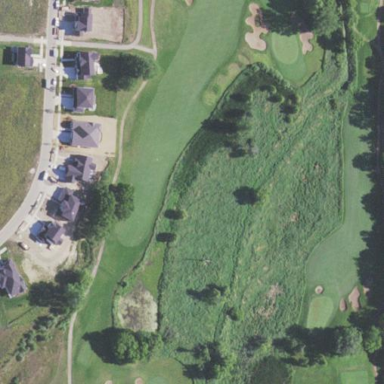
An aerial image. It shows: Grassy area designated as golf fairway.